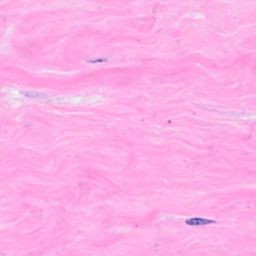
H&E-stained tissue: Breast